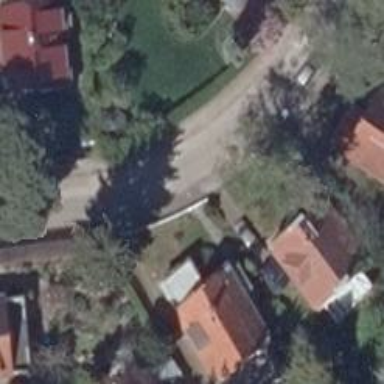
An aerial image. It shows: Residential road surfaced with concrete plates.